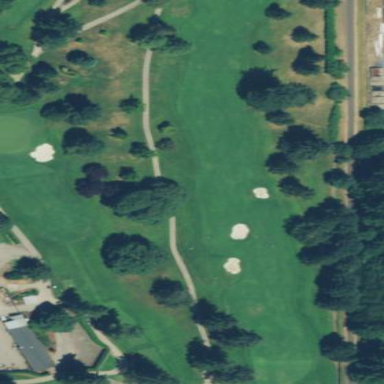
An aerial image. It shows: Golf fairway in the image.